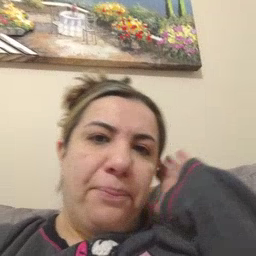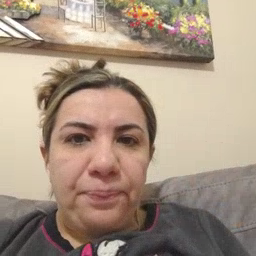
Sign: bed